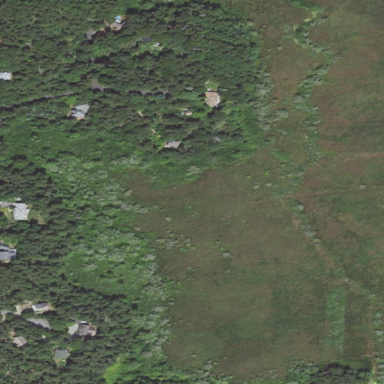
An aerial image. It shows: Marshy wetland area.